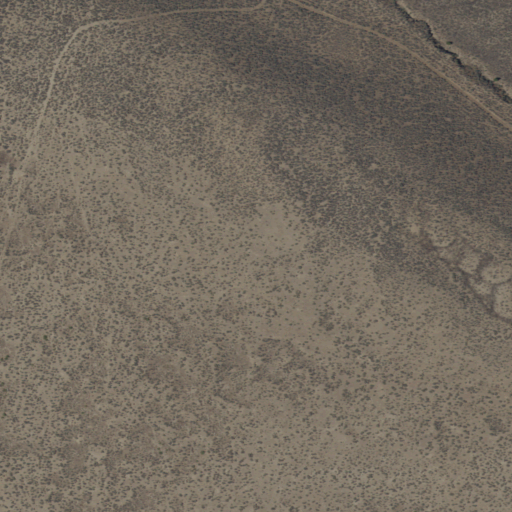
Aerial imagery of mountains in California named Larkspur Hills containing only shrub